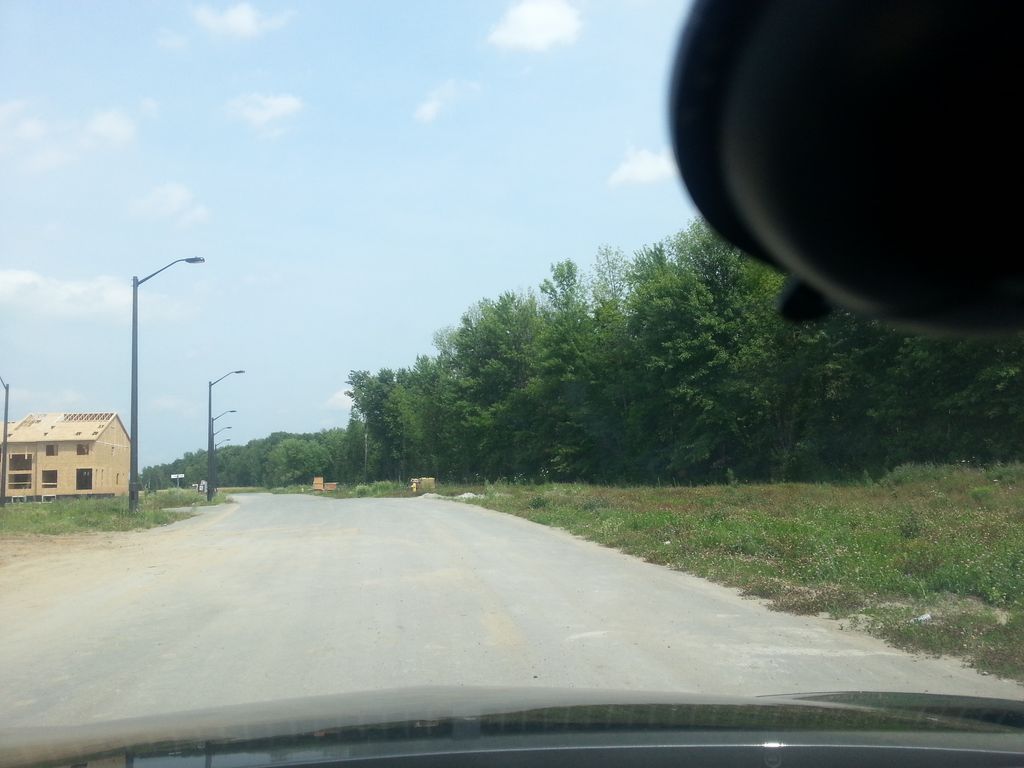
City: ottawa-gatineau